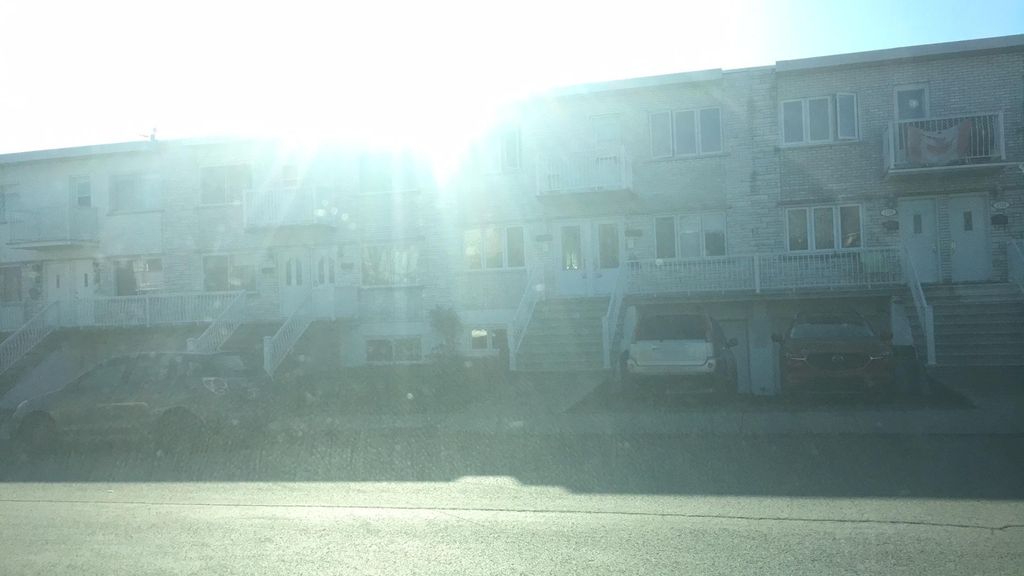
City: montreal